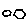
Label: hexagon